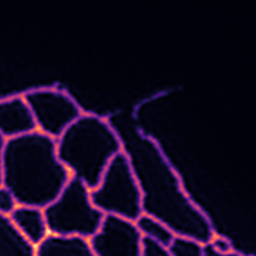
Label: Super-resolution ER image